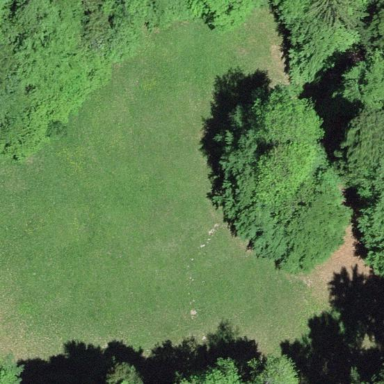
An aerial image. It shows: Beautiful meadow.